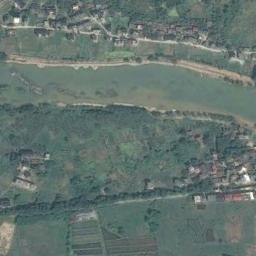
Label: river